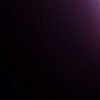
Label: space